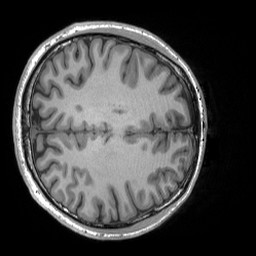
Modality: T1w
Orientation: axial
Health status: ill
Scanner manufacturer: siemens
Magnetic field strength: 3 T
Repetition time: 2.3 s
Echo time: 0.00243 s